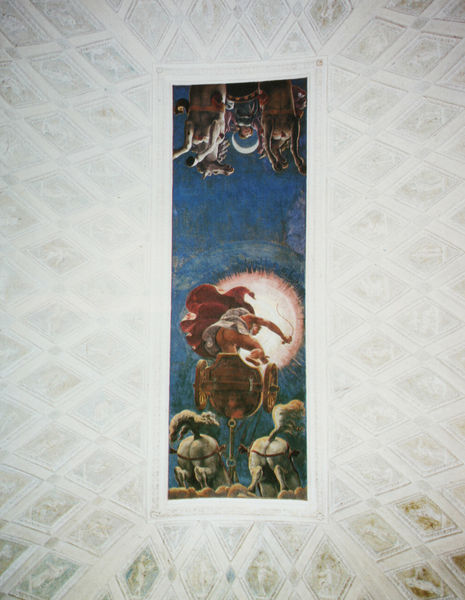
Titel: Decke der Camera del Sole (Sonnenzimmer)
Künstler: Giulio Romano
Standort: Mantua
Institution: Palazzo Te
Schlagwörter: blau, himmel, kampf, körper, mann, nackt, umhang, wasser, weiß, köpfe, licht, nacht, rot, schloss, hemd, bild, felder, spiegelung, sonne, figur, mantel, decke, kreis, pferd, pferde, reiter, rund, hufe, mähne, reiten, schweif, sprung, zügel, gesäß, hintern, rückenansicht, zwei, tag, kutsche, füsse, rad, wagen, krieg, soldaten, detail, stuck, flucht, mond, gewölbe, strahlen, draufsicht, popo, sichel, kutscher, peitsche, deichsel, wägen, schimmel, fahren, untersicht, ross, springen, zeus, zaum, kassettendecke, deckengemälde, fresko, schweife, apoll, sonnenwagen, gespann, quadriga, hinterteil, pferdewagen, deckenfresko, unterseite, deckenfrsko, after, deckenfresco, streitwaagen, gespanne, po, vierschimmelsaal, pferdepo, sonnenwegen, hlieos